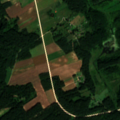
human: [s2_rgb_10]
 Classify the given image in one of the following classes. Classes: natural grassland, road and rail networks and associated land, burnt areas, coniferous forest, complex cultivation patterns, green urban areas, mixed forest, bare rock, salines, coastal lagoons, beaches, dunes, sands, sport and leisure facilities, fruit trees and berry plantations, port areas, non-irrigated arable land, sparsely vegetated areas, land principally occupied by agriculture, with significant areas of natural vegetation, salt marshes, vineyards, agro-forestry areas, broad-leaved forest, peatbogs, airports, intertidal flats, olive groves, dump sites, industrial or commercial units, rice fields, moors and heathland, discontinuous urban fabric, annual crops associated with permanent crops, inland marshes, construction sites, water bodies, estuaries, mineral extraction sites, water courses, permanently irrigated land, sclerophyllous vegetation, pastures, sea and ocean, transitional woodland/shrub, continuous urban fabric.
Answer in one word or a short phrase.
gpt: non-irrigated arable land, pastures, land principally occupied by agriculture, with significant areas of natural vegetation, coniferous forest, mixed forest, water bodies